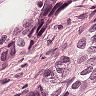
Metastatic tissue present: yes